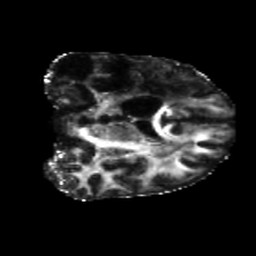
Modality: FA
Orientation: coronal
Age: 46
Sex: male
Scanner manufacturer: siemens
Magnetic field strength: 3 T
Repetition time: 5.47 s
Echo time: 0.0854 s